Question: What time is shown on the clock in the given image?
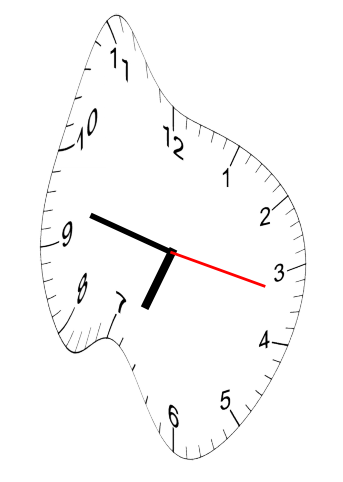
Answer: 06:47:17